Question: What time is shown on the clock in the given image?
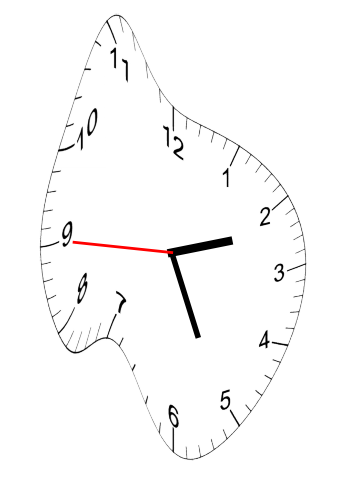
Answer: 02:25:45